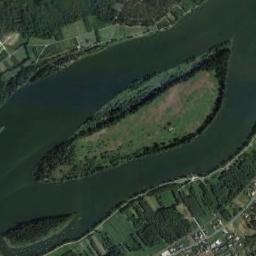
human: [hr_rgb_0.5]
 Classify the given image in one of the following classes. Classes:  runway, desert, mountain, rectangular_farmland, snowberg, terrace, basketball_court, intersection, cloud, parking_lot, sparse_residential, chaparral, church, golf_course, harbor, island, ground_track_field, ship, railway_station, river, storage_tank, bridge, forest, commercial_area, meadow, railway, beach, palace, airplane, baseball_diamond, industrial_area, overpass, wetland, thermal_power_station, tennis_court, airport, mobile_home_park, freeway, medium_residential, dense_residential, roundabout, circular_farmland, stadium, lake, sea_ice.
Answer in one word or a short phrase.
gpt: island